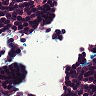
Metastatic tissue present: no